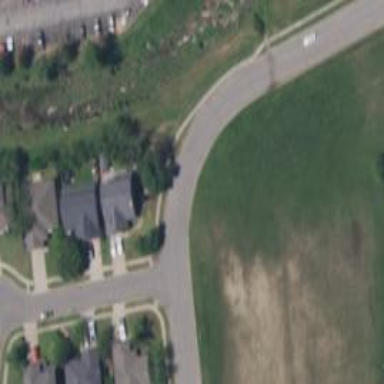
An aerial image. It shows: Residential road with sidewalk on the left side.